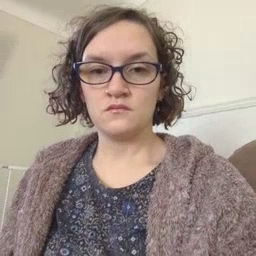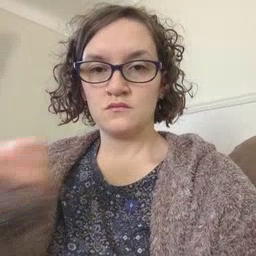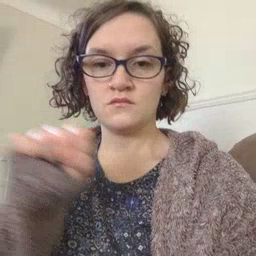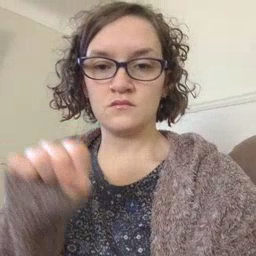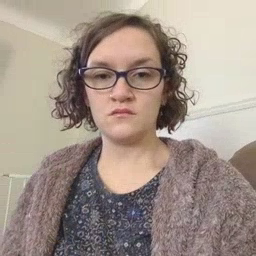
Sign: shoe